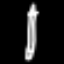
Label: pencil